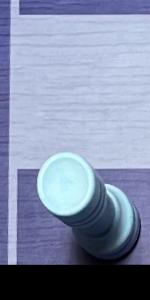
Label: Rook_White